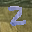
Label: 2